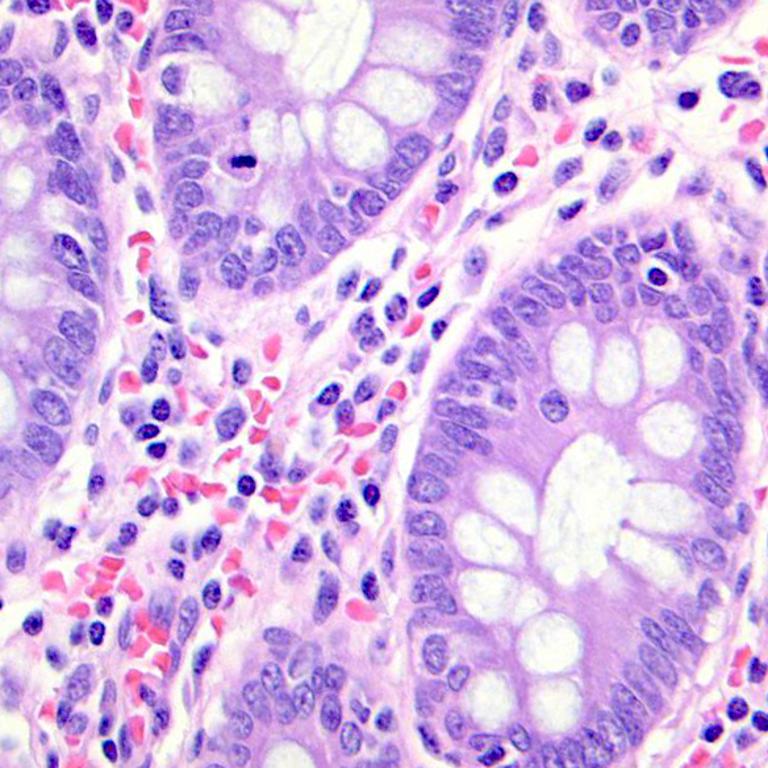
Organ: colon
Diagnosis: benign